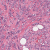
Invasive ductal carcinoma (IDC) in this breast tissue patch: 1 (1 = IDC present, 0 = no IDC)